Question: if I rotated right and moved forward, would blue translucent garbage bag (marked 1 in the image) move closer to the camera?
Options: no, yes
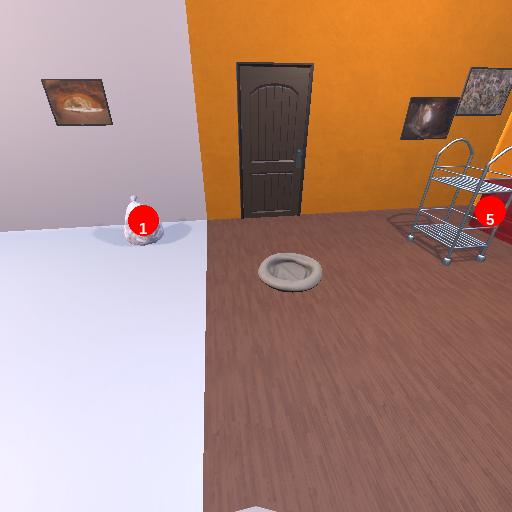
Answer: no